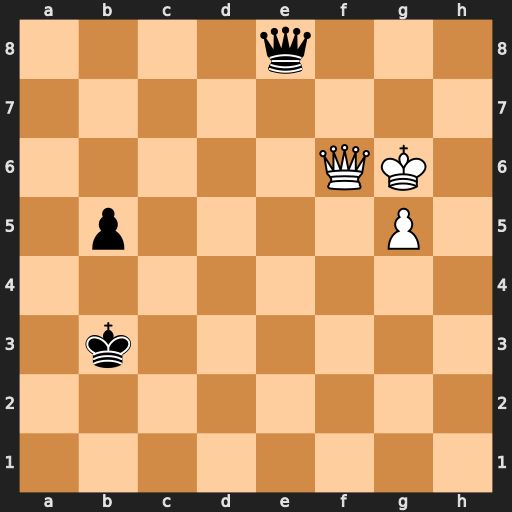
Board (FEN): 4q3/8/5QK1/1p4P1/8/1k6/8/8
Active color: w
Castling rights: -
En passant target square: -
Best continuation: Qf7+ Qxf7+ Kxf7 b4 g6